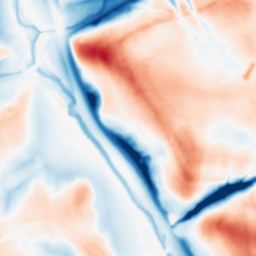
Category: multiscale
Decomposition family: dog_multiscale
Decomposition parameters: sigma_ratio: 1.6
n_scales: 6
base_sigma: 1
Upsampling method: bilinear
Upsampling parameters: scale: 8
Upsampling scale: 8